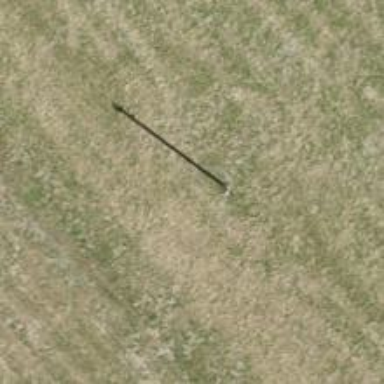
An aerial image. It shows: Power pole.